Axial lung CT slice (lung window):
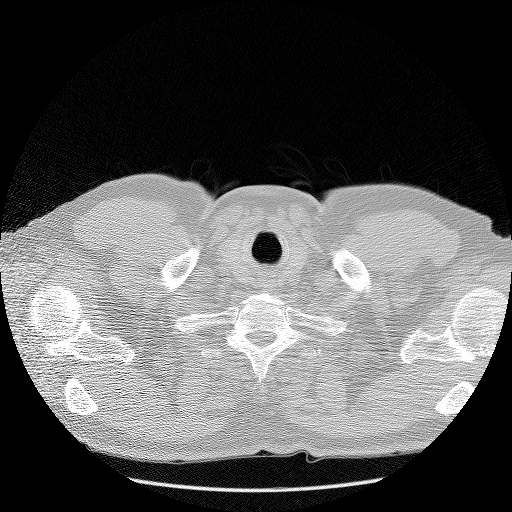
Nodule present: no